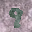
Label: 9